Question: I'm using the jquery ui simplePagination plugin, and I'm trying to display the number of current record on the page.
I have something like this:

The feature I'm trying to achieve here is the 'Showing 1-15 of 50' ( these are the items on one page and 50 is the total number of items in the json object).
Here is how I implemented the above attached feature using jquery simplepagination:
'''
var items = $("table tbody tr");
var numItems = items.length; //total items
var perPage = 10; //per page
var startindex = 15;
totalPages = ceil(numItems / perPage);
currentPage = ceil(startindex / perPage);
items.slice(perPage).hide();
$(".pagination-page").pagination({
items: numItems,
itemsOnPage: perPage,
cssStyle: "light-theme",
onPageClick: function (pageNumber) {
var showFrom = perPage * (pageNumber - 1);
var showTo = showFrom + perPage;
items.hide().slice(showFrom, showTo).show();
}
});
'''
With the above code I can get the '<prev> and <next>' buttons to work and display the records accordingly. However, I'm not able to figure out how can I display the current record range (1-15) using jquery.
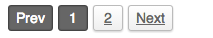
Answer: That should helps you <URL>
JS:
'''
$(function() {
var items = $("table tbody tr");
var numItems = items.length-1; //total items
var perPage = 3; //per page
var startindex = 0;
totalPages = Math.floor(numItems / perPage);
currentPage = Math.ceil(startindex / perPage);
$('.pagination-info').text("from " + (startindex + 1) + " to " + (perPage * (startindex + 1)));
items.slice(perPage + 1).hide();
$(".pagination-page").pagination({
items: numItems,
itemsOnPage: perPage,
cssStyle: "light-theme",
onPageClick: function(pageNumber) {
var showFrom = ((pageNumber-1) * perPage)+1;
var showTo = (showFrom + perPage) ;
$('.pagination-info').text("from " + (showFrom) + " to " + ((showTo-1)>numItems ? numItems :(showTo-1) ));
items.hide().slice(showFrom, showTo).show();
}
});
});
'''
HTML :
just add span
'''
<span class="pagination-info"></span>
'''